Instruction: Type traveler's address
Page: traveler
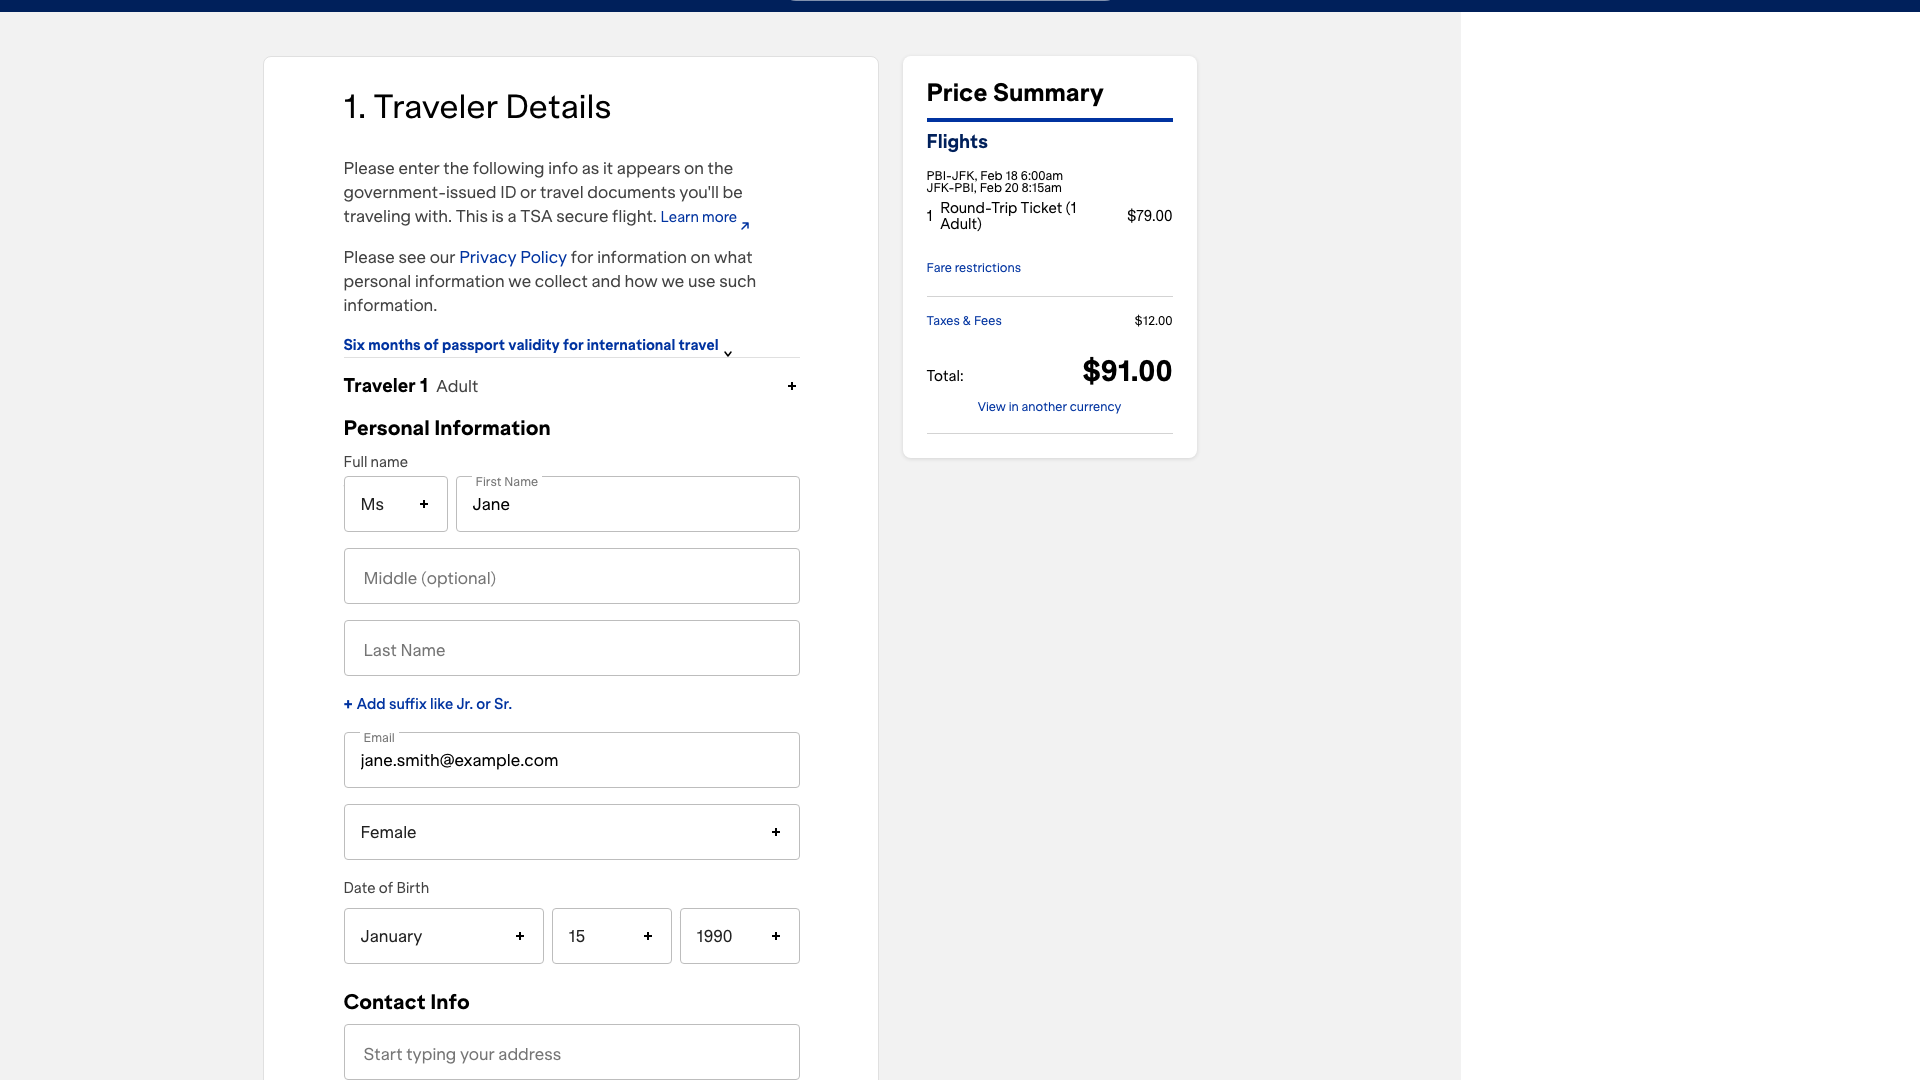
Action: type